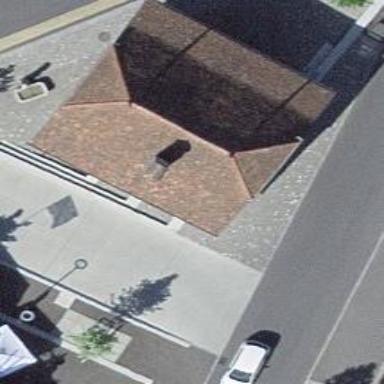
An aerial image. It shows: Half-hipped roof building.